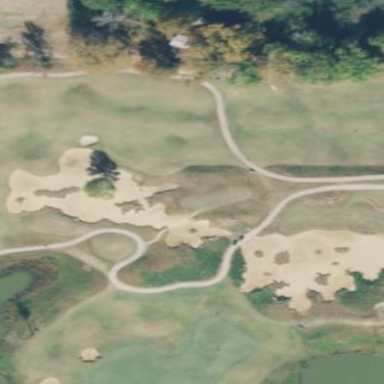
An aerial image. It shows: Golf bunker filled with sandy terrain.